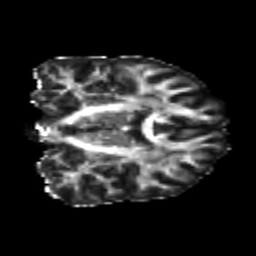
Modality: FA
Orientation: coronal
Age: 22
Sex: male
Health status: healthy
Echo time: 0.074 s